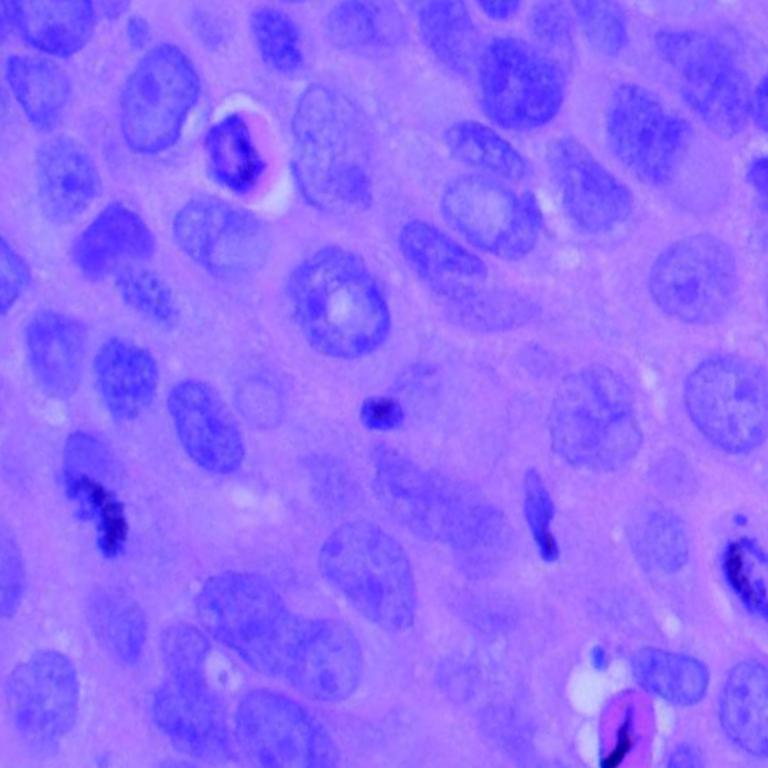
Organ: lung
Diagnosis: squamous carcinomas